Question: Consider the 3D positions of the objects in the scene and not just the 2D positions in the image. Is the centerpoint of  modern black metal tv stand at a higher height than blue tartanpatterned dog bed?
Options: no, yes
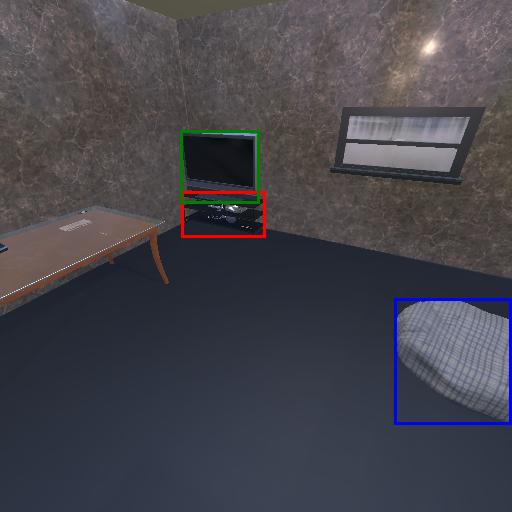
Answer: no